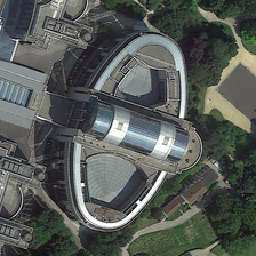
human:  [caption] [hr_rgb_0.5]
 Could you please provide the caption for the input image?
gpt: The oval building connected to the Pleuigon Building is located beside the lawn, which has paths and trees.

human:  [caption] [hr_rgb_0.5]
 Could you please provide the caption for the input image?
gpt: the eye shaped center is close to twe grey buildings and back against the groves .

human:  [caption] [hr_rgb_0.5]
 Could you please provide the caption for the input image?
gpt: this center looks like a bee or cartoon plane surrounded by trees .

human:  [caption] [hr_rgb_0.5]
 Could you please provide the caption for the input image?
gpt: The oval building connected with the hedge is located beside the lawn, which has small paths and trees.

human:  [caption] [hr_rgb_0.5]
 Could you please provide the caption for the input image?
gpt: many green trees are near a complicated center building .